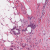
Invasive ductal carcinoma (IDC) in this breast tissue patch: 1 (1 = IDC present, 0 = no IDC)